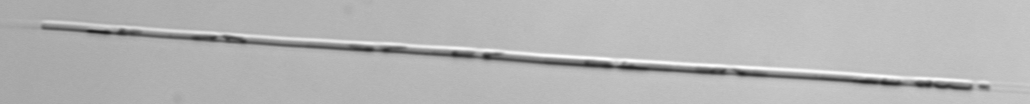
Label: Leptocylindrus